Interaction volume radius: 10 \u00c5
Interaction volume height: 35 \u00c5
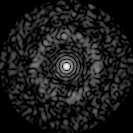
Disorder parameter: 0.8378